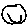
Label: smiley face